Field crop: maize
Growth stage: 2
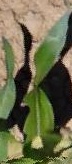
Species: maize